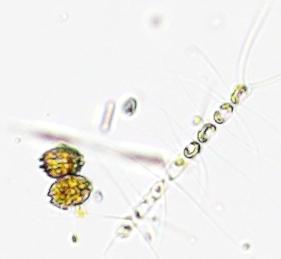
Label: Alexandrium